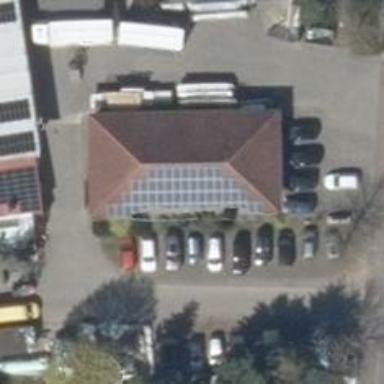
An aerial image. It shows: Solar photovoltaic panel generator producing electricity as small installation.